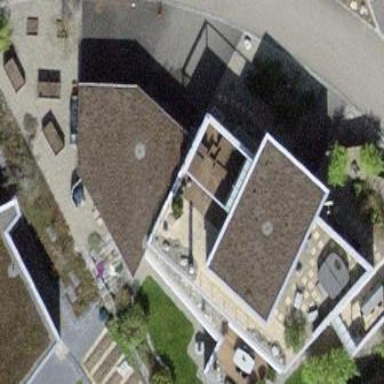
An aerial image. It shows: Detached building with flat roof.